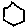
Label: hexagon